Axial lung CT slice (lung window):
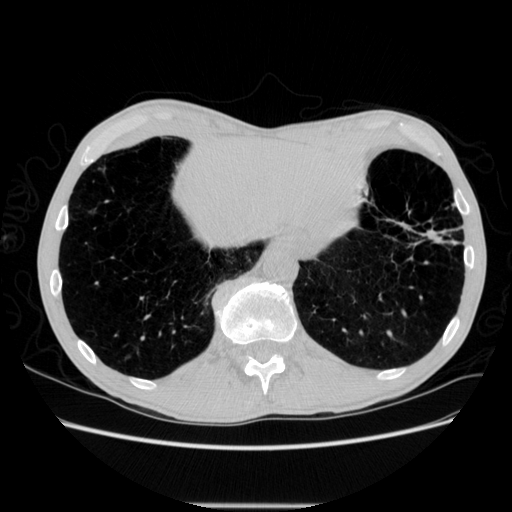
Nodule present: no